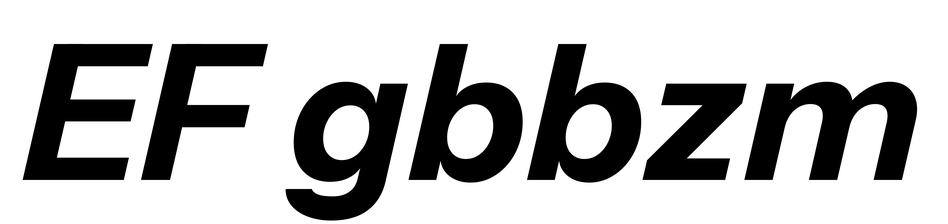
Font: InstrumentSans-Italic_Bold_Italic